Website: bh-photo
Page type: payment
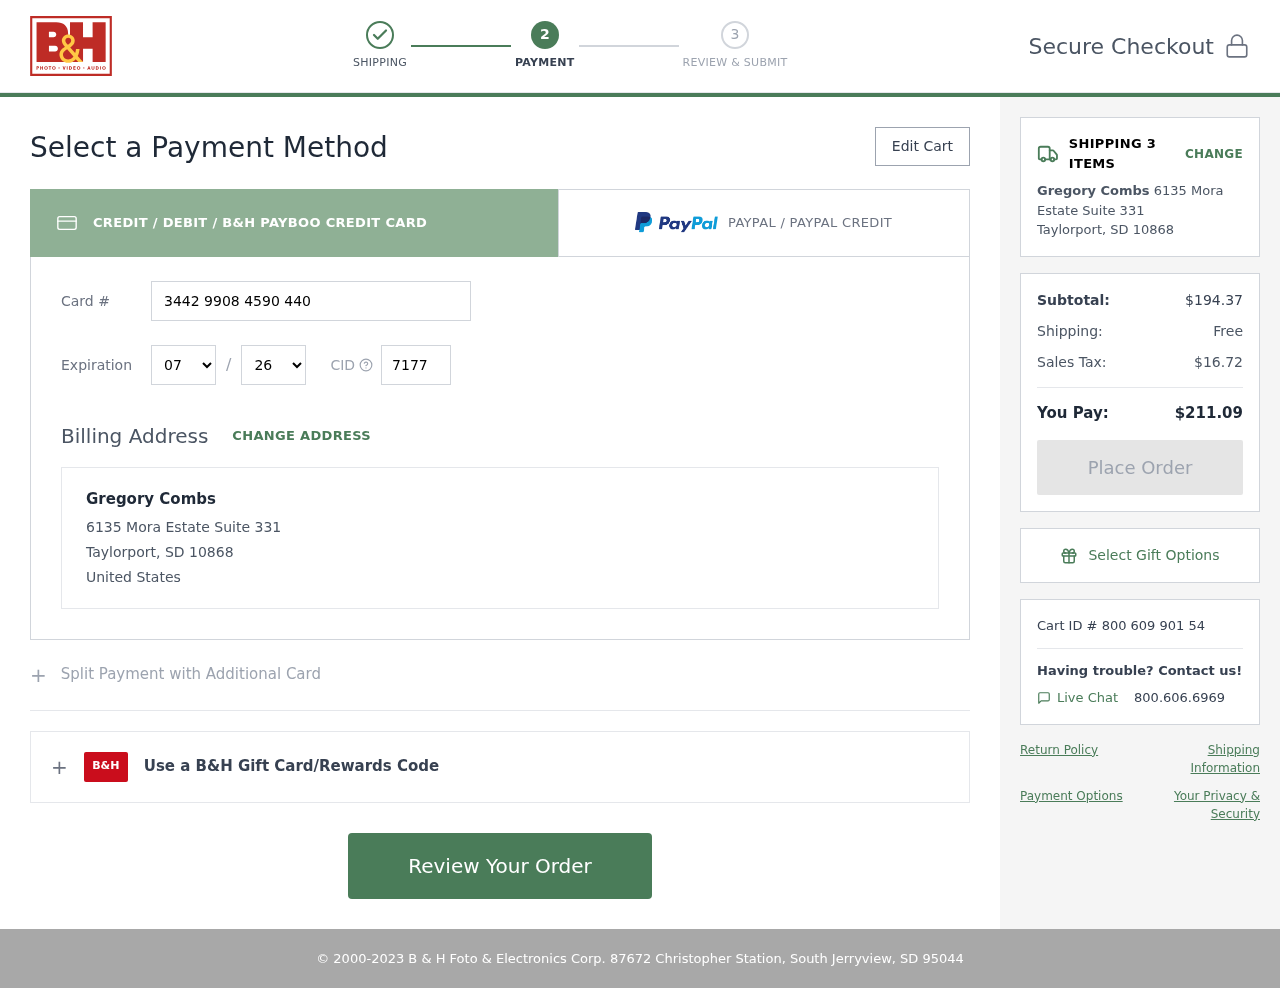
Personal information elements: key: PII_CARD_CVV
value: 7177
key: PII_CARD_EXPIRY_MONTH
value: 07
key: PII_CARD_EXPIRY_YEAR
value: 26
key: PII_CARD_NUMBER
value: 3442 9908 4590 440
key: PII_CITY_STATE_ZIP
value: Taylorport, SD 10868
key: PII_COUNTRY
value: United States
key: PII_FULLNAME
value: Gregory Combs
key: PII_STREET
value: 6135 Mora Estate Suite 331
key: PII_FULLNAME2
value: Gregory Combs
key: PII_CITY
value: Taylorport
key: PII_STATE_ABBR
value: SD
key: PII_POSTCODE
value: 10868
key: PII_POSTCODE_FULL
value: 10868
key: PII_CITY_STATE
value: Taylorport, SD
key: PII_POSTCODE_NUMERIC
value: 10868
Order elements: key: ORDER_NUM_ITEMS
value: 3
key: ORDER_SUBTOTAL
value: $194.37
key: ORDER_SHIPPING_COST
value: Free
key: ORDER_TAX
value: $16.72
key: ORDER_TOTAL
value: $211.09
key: ORDER_ID
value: Cart ID # 800 609 901 54